Question: Here is my code:
'''
<link href="Content/chosen.css" rel="stylesheet" type="text/css"/>
<div>
<select id="chzn-select" data-placeholder="Select an option...">
<option value=""></option>
<option value="Option1">Option 1</option>
<option value="Option2">Option 2</option>
</select>
</div>
<script type="text/javascript" src="../Scripts/jquery-1.8.2.js"></script>
<script type="text/javascript" src="../Scripts/chosen.jquery.js"></script>
<script type="text/javascript" src="../Scripts/chosen.jquery.min.js"></script>
<script type="text/javascript">
$("#chzn-select").chosen();
</script>
'''
This is the result:

I can "select" Option 1 or Option 2, and they will appear where the "Select an option..." label is.
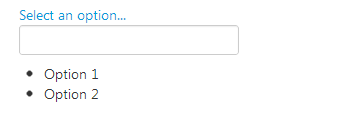
Answer: Please try below code, it working for me.
'''
<link href="http://harvesthq.github.com/chosen/chosen/chosen.css" rel="stylesheet" type="text/css"/>
<div>
<select id="chzn-select" data-placeholder="Select an option...">
<option value=""></option>
<option value="Option1">Option 1</option>
<option value="Option2">Option 2</option>
</select>
</div>
'''
'''
<script type="text/javascript">
$("#chzn-select").chosen();
</script>
'''
Here is the <URL>
chosen.jquery.js was included twice in your code. Also i think chosse.css path need to be corrected in your code as per your directory structure.